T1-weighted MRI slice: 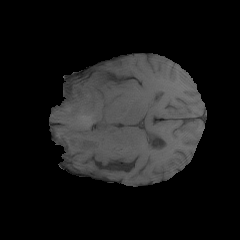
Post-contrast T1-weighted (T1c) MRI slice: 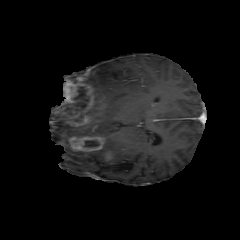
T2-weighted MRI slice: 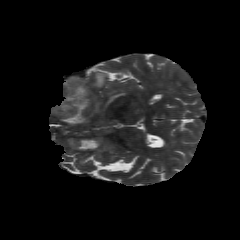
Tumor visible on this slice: yes